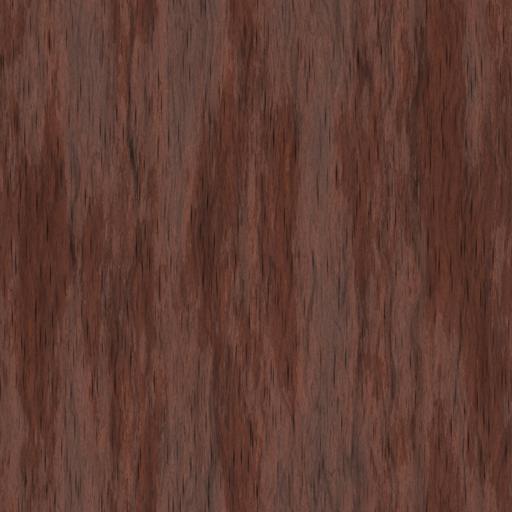
Tags: brown clean dark rough wood wooden